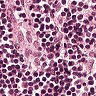
Metastatic tissue present: no